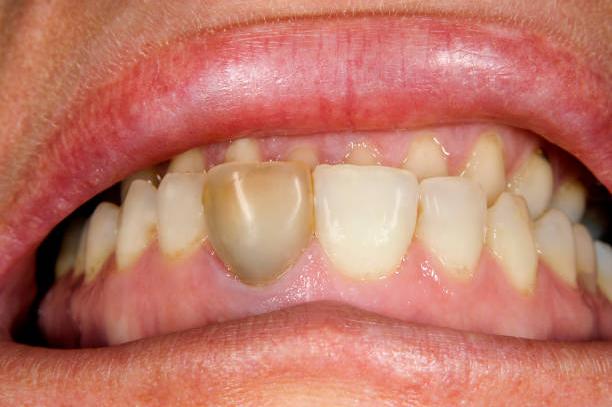
Condition: Gingivitis